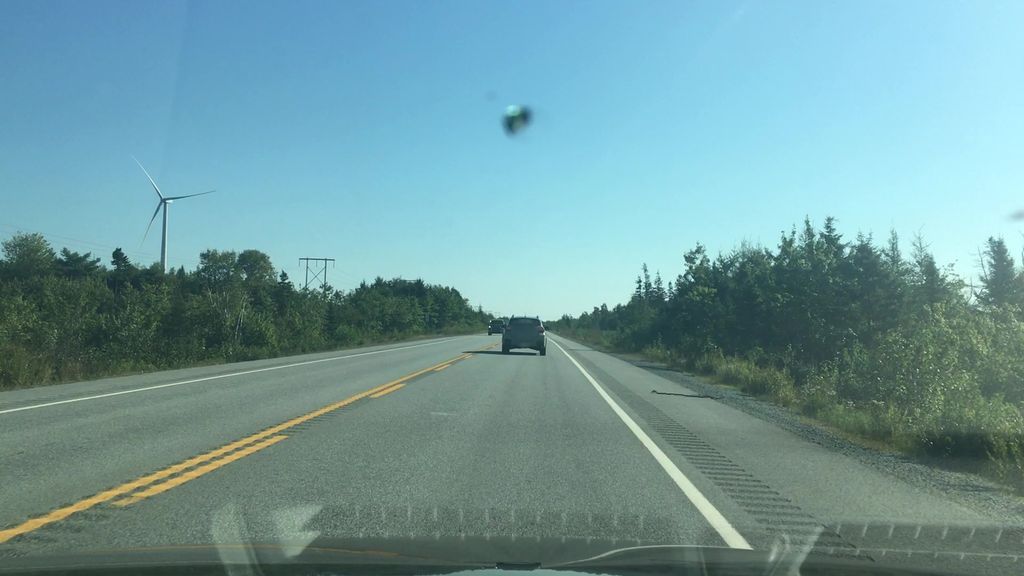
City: halifax